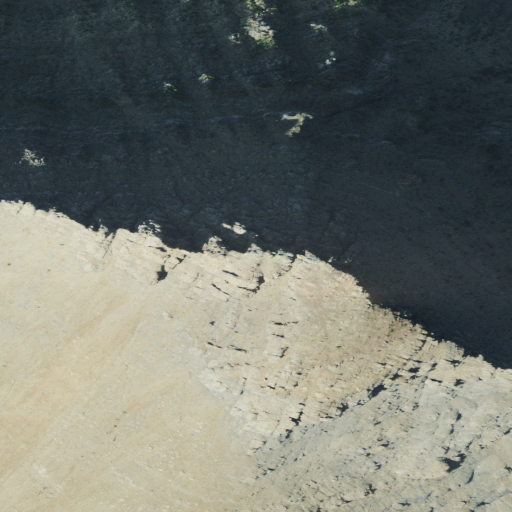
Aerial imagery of mountain in Montana named Wahcheechee Mountain containing barren land, evergreen forest, and grassland